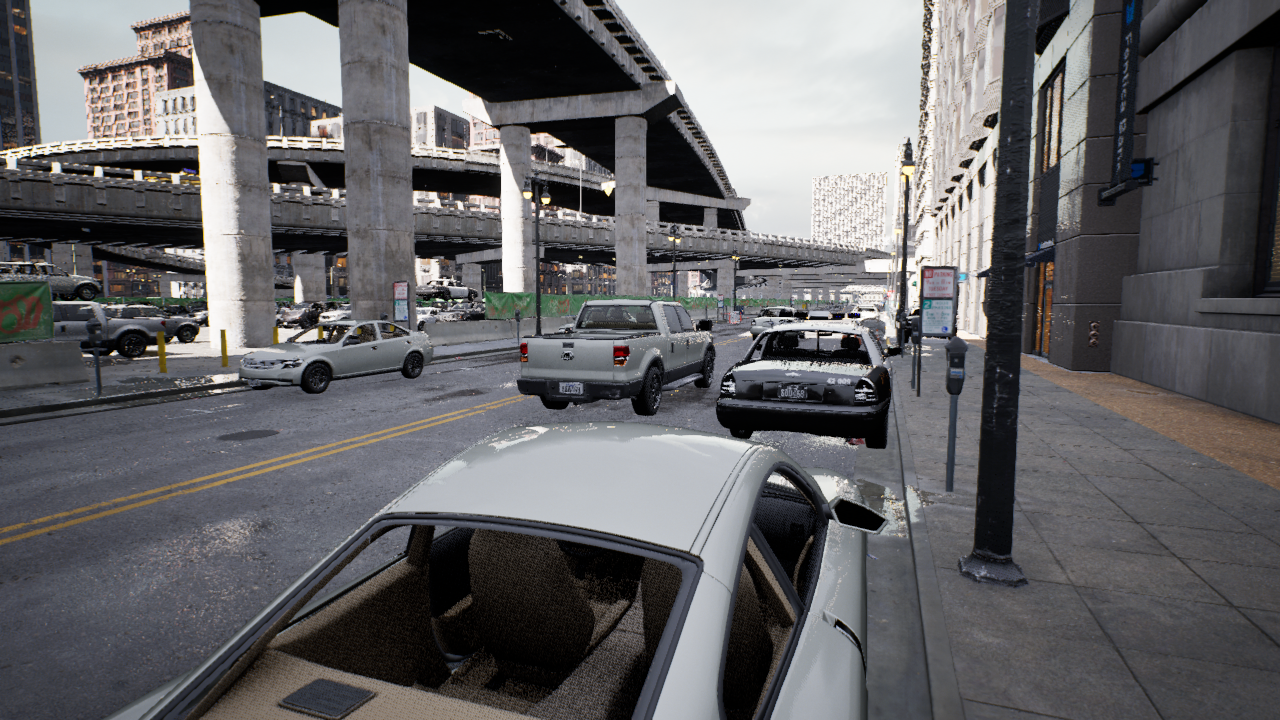
Venue: downtown
Lighting: clear day
Vehicle rig: pickup